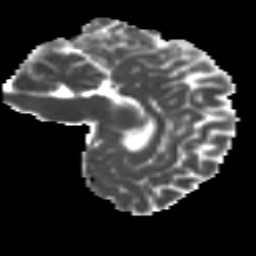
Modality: MD
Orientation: sagittal
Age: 16
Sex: male
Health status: ill
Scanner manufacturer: ge
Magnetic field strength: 3 T
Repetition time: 6.752 s
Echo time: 0.079 s